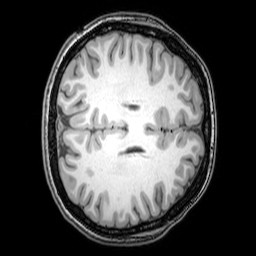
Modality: T1w
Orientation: axial
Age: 24
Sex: female
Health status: healthy
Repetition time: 0.081 s
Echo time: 0.037 s